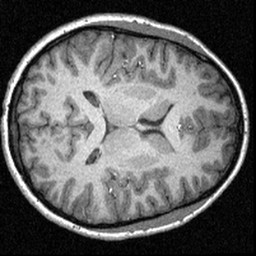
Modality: T1w
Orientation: axial
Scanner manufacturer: siemens
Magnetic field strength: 3 T
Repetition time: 1.57 s
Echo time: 0.00304 s